Question: I am using the new Twitter Bootstrap 3, and am trying to place a search box like this (below) :

In Bootstrap 2, it could've ben done like this:
'''
<form class="form-search" method="get" id="s" action="/">
<div class="input-append">
<input type="text" class="input-medium search-query" name="s" placeholder="Search" value="">
<button type="submit" class="add-on"><i class="icon-search"></i></button>
</div>
</form>
'''
But I am not sure how to produce the same in Bootstrap 3 as so much has changed.
The default HTML for the navbar search box form in Bootstrap 3 is:
'''
<form class="navbar-form navbar-left" role="search">
<div class="form-group">
<input type="text" class="form-control" placeholder="Search">
</div>
<button type="submit" class="btn btn-default">Submit</button>
</form>
'''
How do I modify it to achieve what I need?
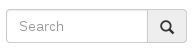
Answer: I'm running BS3 on a dev site and the following produces the effect/layout you're requesting. Of course you'll need the glyphicons set up in BS3.
'''
<div class="navbar navbar-inverse navbar-static-top" role="navigation">
<div class="navbar-header">
<button type="button" class="navbar-toggle" data-toggle="collapse" data-target=".navbar-ex1-collapse">
<span class="sr-only">Toggle navigation</span>
<span class="icon-bar"></span>
<span class="icon-bar"></span>
<span class="icon-bar"></span>
</button>
<a class="navbar-brand" rel="home" href="/" title="Aahan Krish's Blog - Homepage">ITSMEEE</a>
</div>
<div class="collapse navbar-collapse navbar-ex1-collapse">
<ul class="nav navbar-nav">
<li><a href="/topic/notes/">/notes</a></li>
<li><a href="/topic/dev/">/dev</a></li>
<li><a href="/topic/good-reads/">/good-reads</a></li>
<li><a href="/topic/art/">/art</a></li>
<li><a href="/topic/bookmarks/">/bookmarks</a></li>
<li><a href="/all-topics/">/all</a></li>
</ul>
<div class="col-sm-3 col-md-3 pull-right">
<form class="navbar-form" role="search">
<div class="input-group">
<input type="text" class="form-control" placeholder="Search" name="srch-term" id="srch-term">
<div class="input-group-btn">
<button class="btn btn-default" type="submit"><i class="glyphicon glyphicon-search"></i></button>
</div>
</div>
</form>
</div>
</div>
</div>
'''
UPDATE: See <URL>